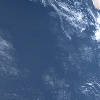
Label: water